Question: In c# I'm trying to set the office field

When I do this:
ADEntry.Properties[ "office"].Add( "Alaska");
It says office does not exist.
Can anyone tell me where to get at this property?
Thanks,
Cal-
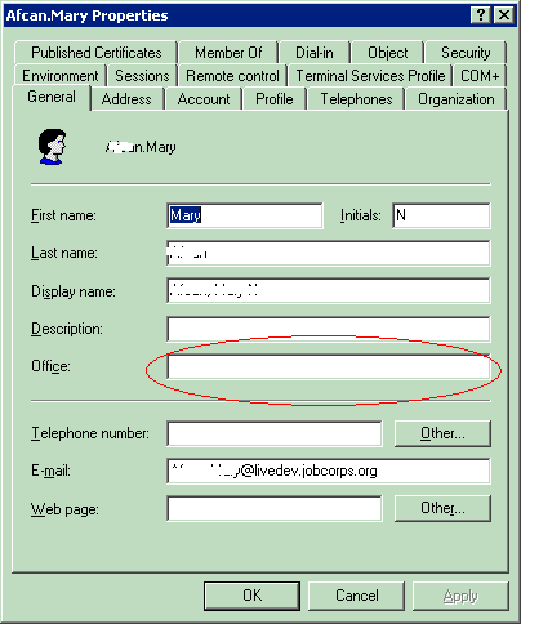
Answer: Check out <URL> - he has tons of reference Excel sheets on what property in the AD UI maps to what underlying AD property on 'DirectoryEntry'.
Your concrete "office" example maps to a property called 'physicalDeliveryOfficeName' in the 'DirectoryEntry''s '.Properties' collection....